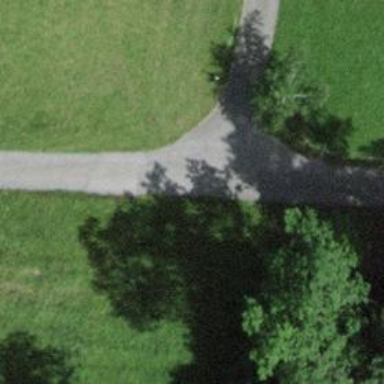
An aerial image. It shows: Well-maintained track road of grade 1.